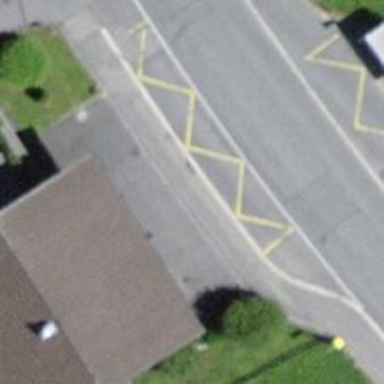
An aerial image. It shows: Post box is visible.